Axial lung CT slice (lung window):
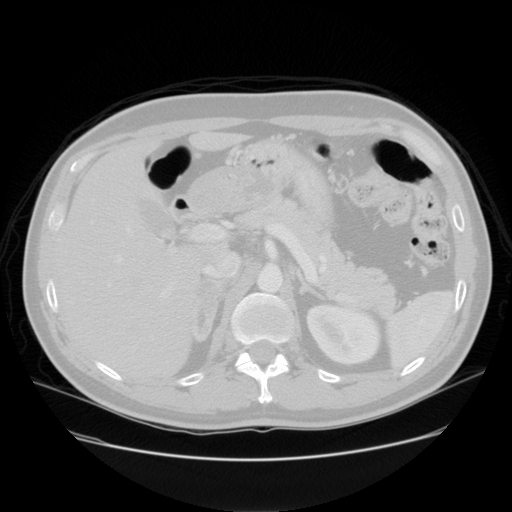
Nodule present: no